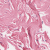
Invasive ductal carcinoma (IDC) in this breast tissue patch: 0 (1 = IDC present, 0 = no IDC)